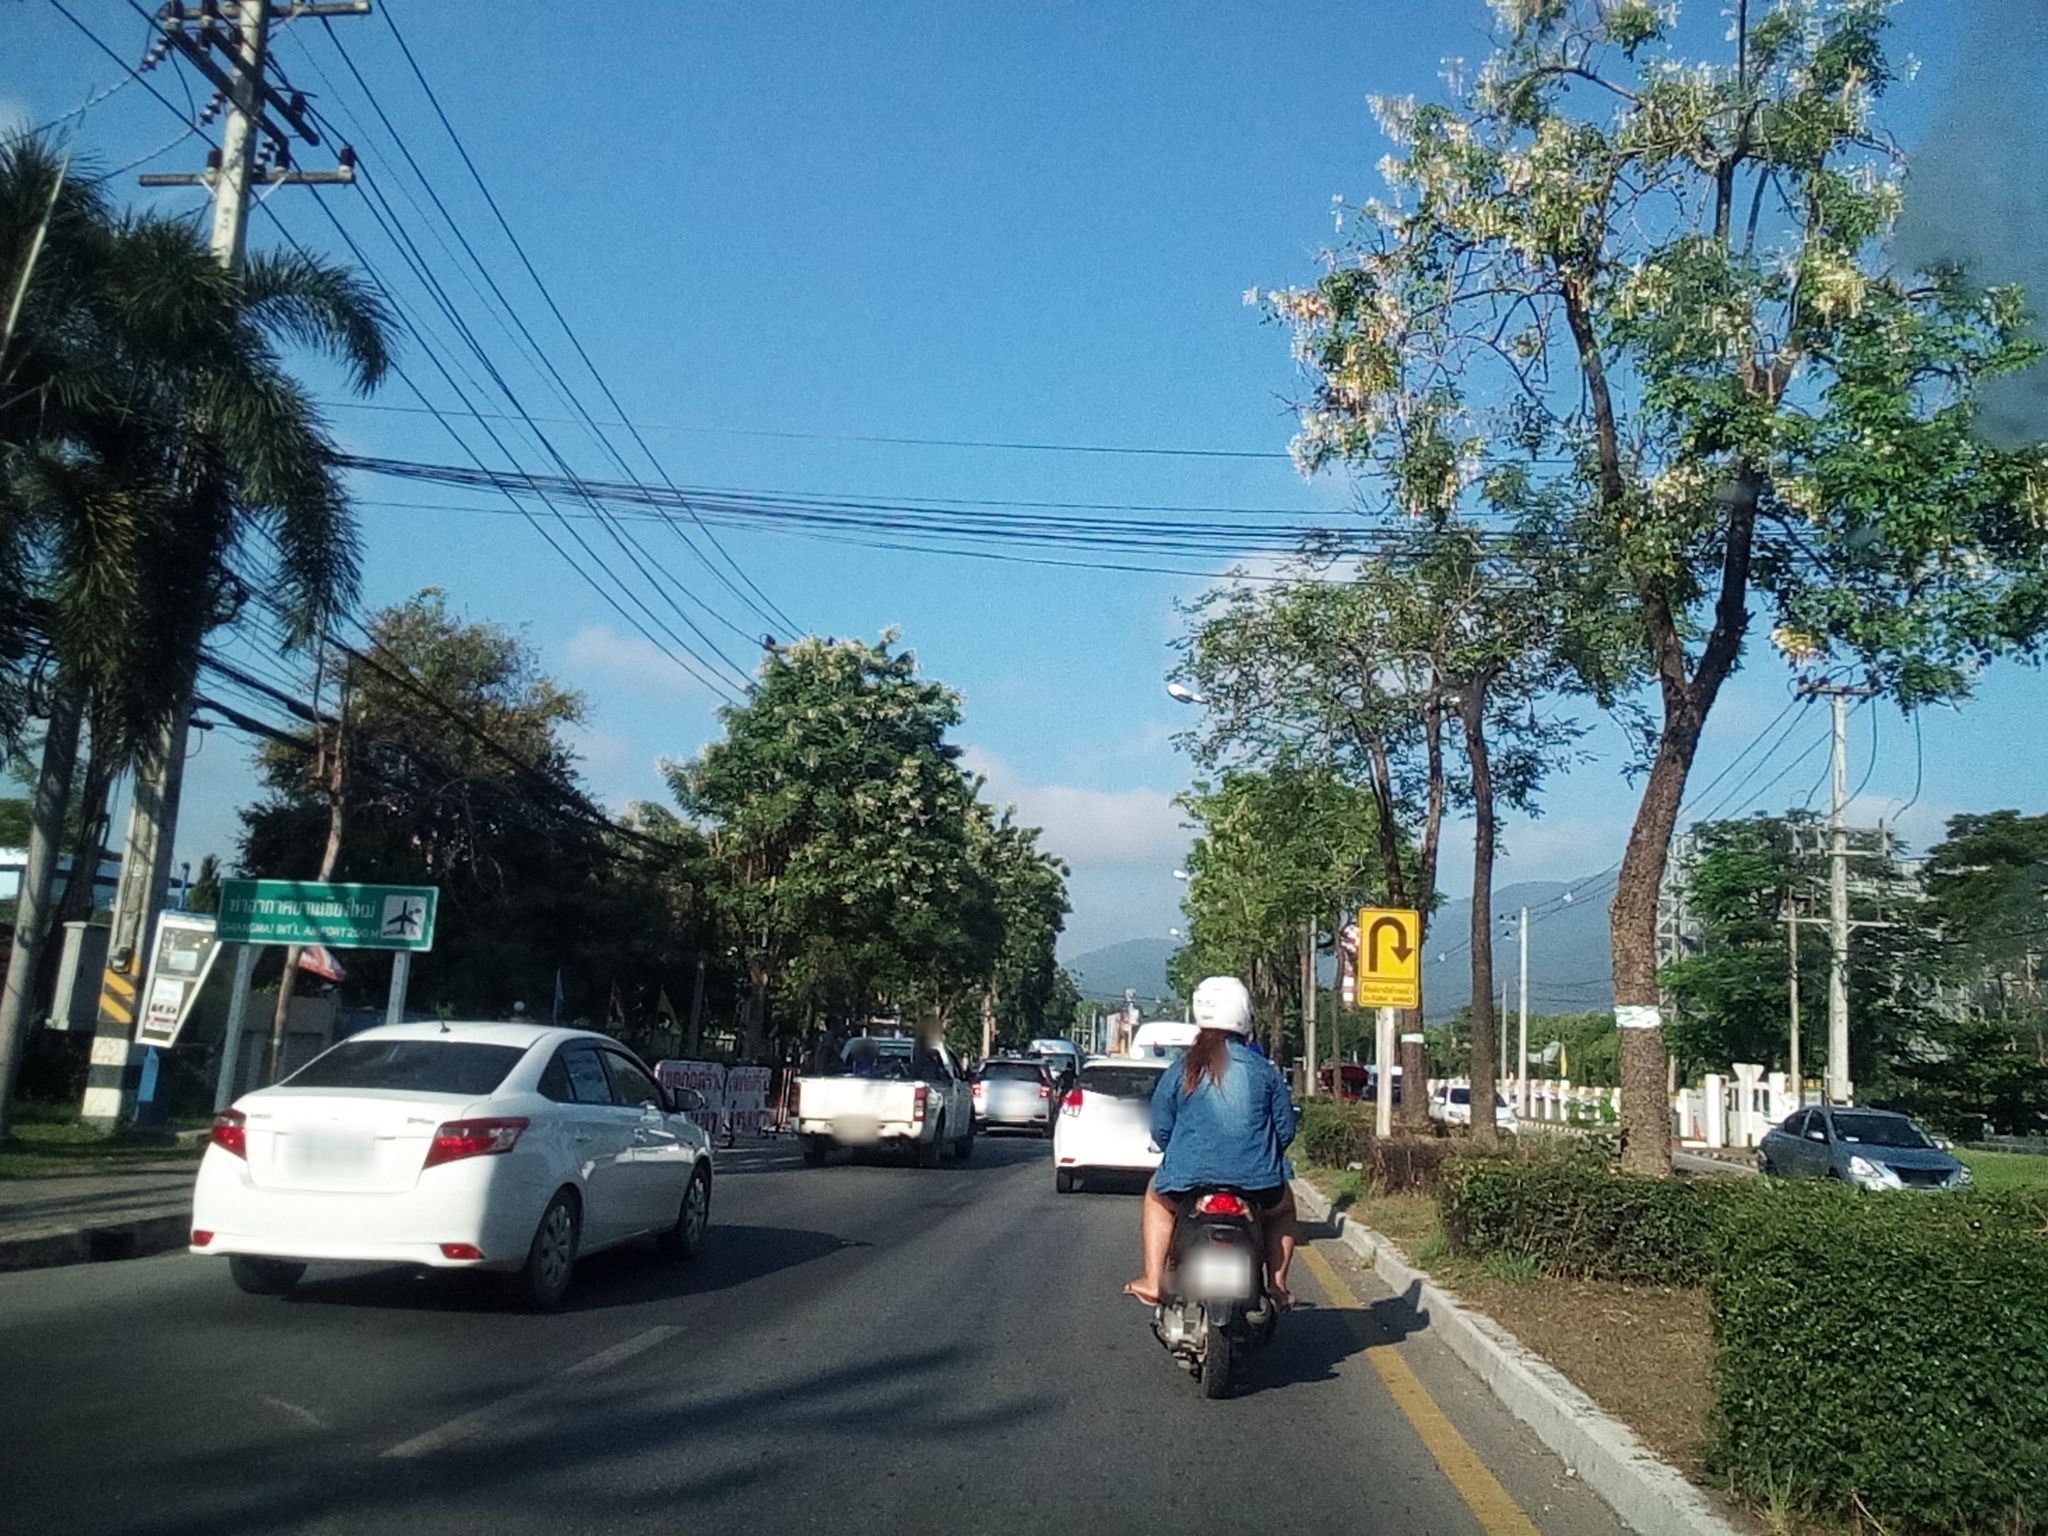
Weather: clear
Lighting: day
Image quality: good
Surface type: driving surface
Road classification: secondary
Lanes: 2
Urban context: low density rural
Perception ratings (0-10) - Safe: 6.79, Lively: 7.3, Beautiful: 7.13, Boring: 4.67, Depressing: 1.69, Wealthy: 5.51